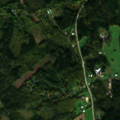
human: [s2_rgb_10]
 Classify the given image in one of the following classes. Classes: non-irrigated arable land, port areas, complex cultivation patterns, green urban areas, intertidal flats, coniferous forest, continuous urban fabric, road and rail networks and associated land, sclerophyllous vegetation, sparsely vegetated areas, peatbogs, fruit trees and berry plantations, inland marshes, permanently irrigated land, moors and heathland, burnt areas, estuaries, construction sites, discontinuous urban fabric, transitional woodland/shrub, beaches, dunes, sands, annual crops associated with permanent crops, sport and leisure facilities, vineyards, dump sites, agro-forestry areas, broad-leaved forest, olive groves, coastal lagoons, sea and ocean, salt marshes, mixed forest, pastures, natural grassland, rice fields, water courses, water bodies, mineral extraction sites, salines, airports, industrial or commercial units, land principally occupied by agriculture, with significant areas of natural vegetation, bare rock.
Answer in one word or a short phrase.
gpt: coniferous forest, mixed forest